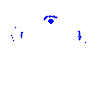
Particle: electron